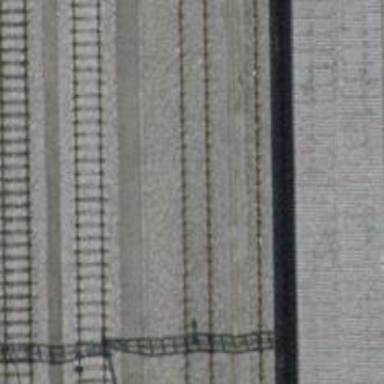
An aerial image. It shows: View of railway yard.